Question: I am attempting to use <URL> in a Web Application I am developing in MVC to style a dropdown list for like a bootstrap dropdown as the rest of my Application is using bootstrap. I have a Car Manufacturers dropdown in my Layout page which calls a Html.Action to go do a controller and builds the list of manufacturers from a Table in my DB and returns the Partial View Below: - note on clicking on one of the values in Dropdown form is submitted and User is navigated to next screen.
'''
<script type="text/javascript" src="~/Scripts/bootstrap-select.js"></script>
<link rel="stylesheet" type="text/css" href="~/Content/bootstrap-select.css"/>
<script type="text/javascript">
$(document).ready(function() {
$('.selectpicker').selectpicker();
$('#carManufacturers').change(function () {
$(this).closest('form').submit();
});
});
</script>
@using (Html.BeginForm("Index", "Cars", FormMethod.Post))
{
@Html.DropDownListFor(model => model.SelectedCarManufacturer, Model.CarManufacturersList, "Select Car Manufacturer", new { id = "carManufacturers", @class = "selectpicker" })
}
'''
This is mostly working in that the Dropdown seems to be styled in bootstrap - one thing I am not sure of is how to add the 'data-style="btn-inverse"' attribute to my dropdown - attempted to add a comma after the @class="selectpicker' and define it but it did not work.
Also for some reason intellisense underlines selectpicker and states 'unknown css style selectpicker'?
Also when rendering the dropdown is looking like below - how can I get rid off the second Select Car Manufacturer Text which is getting added?

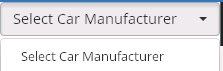
Answer: To add the 'data-style' attribute simply do:
'''
@Html.DropDownListFor(model => model.SelectedCarManufacturer, Model.CarManufacturersList, "Select Car Manufacturer", new { id = "carManufacturers", @class = "selectpicker", data_style = "btn-inverse" })
'''
Notice the underscore which will automatically be translated into a dash.
As for the duplicate "Select Car" text, from your picture there is no duplicate. It's showing you the currently selected value and the list of values underneath it. That's how the select list is intended to function.